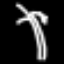
Label: palm tree